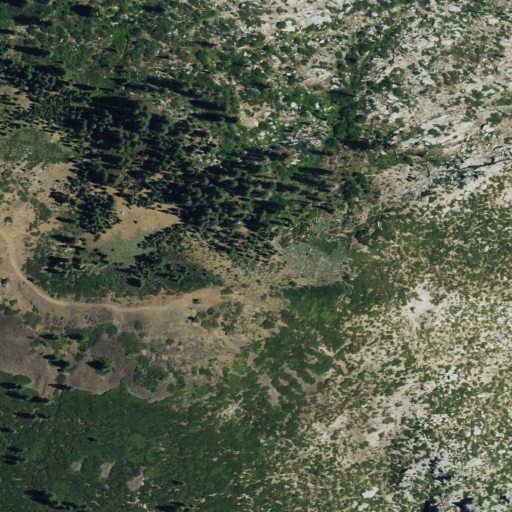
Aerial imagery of mountain in California named Ben Lomond containing shrub, grassland, and evergreen forest